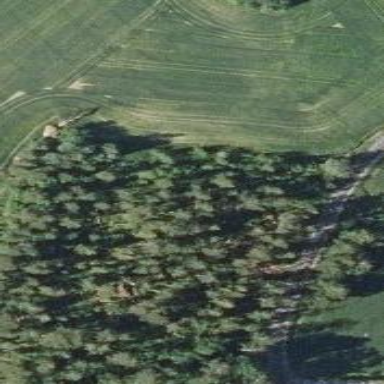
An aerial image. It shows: Forest area.